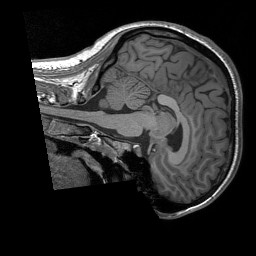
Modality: T1w
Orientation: sagittal
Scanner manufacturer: siemens
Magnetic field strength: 3 T
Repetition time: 1.76 s
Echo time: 0.0022 s